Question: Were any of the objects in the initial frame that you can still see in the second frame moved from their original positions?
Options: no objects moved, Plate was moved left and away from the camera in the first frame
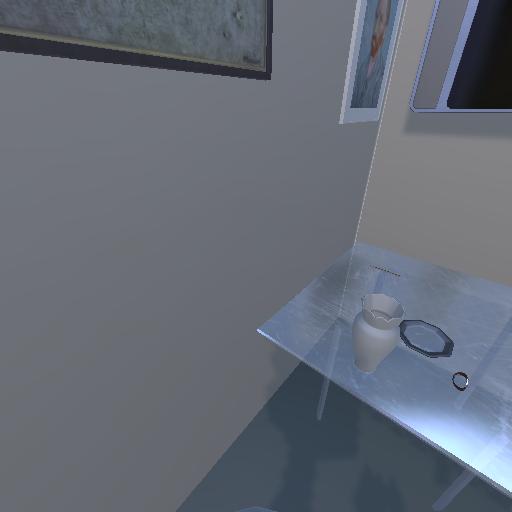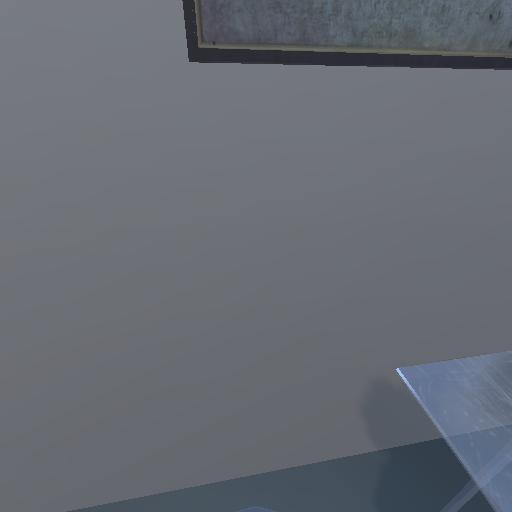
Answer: no objects moved